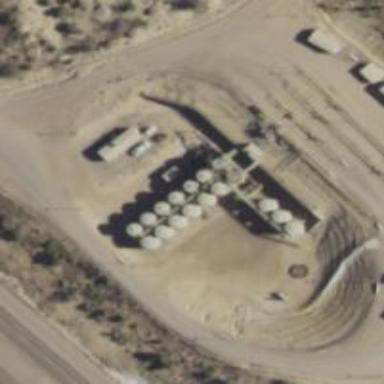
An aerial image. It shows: Storage tank with man-made structure.